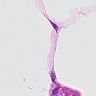
Metastatic tissue present: no